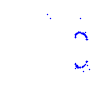
Particle: proton